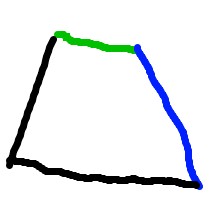
Shape: trapezoid